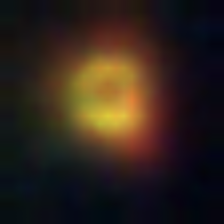
Taxon: NanoPlankton
Group: Other